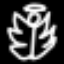
Label: angel